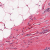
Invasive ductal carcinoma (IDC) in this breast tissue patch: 0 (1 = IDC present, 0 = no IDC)